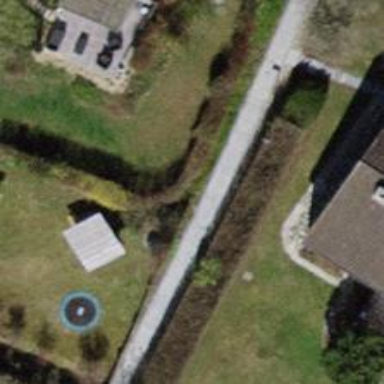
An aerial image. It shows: Footway with surface made of sett.